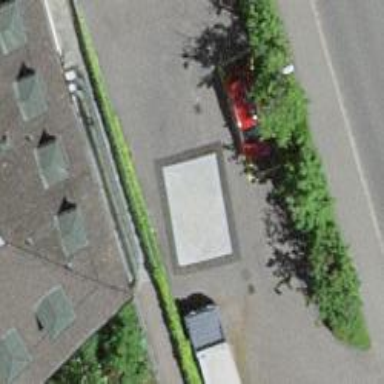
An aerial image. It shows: Car sharing facility.